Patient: sex M, age 57
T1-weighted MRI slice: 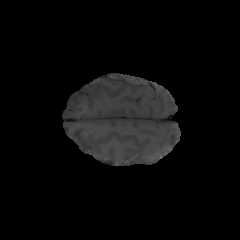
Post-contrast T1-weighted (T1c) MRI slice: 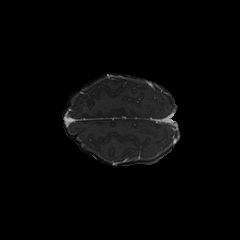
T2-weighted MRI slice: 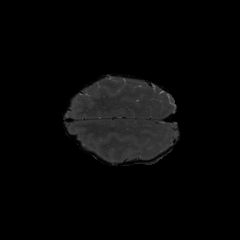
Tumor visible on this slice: no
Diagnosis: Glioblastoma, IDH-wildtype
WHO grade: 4